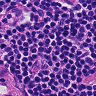
Metastatic tissue present: no